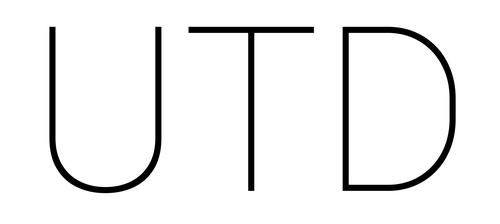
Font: Roboto_Thin